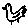
Label: bird